Field crop: maize
Growth stage: 2
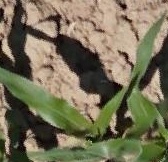
Species: maize